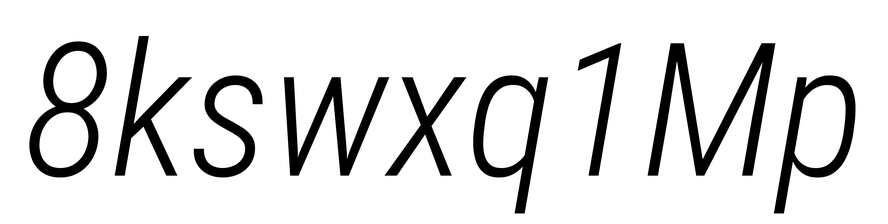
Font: Roboto-Italic_Condensed_Light_Italic